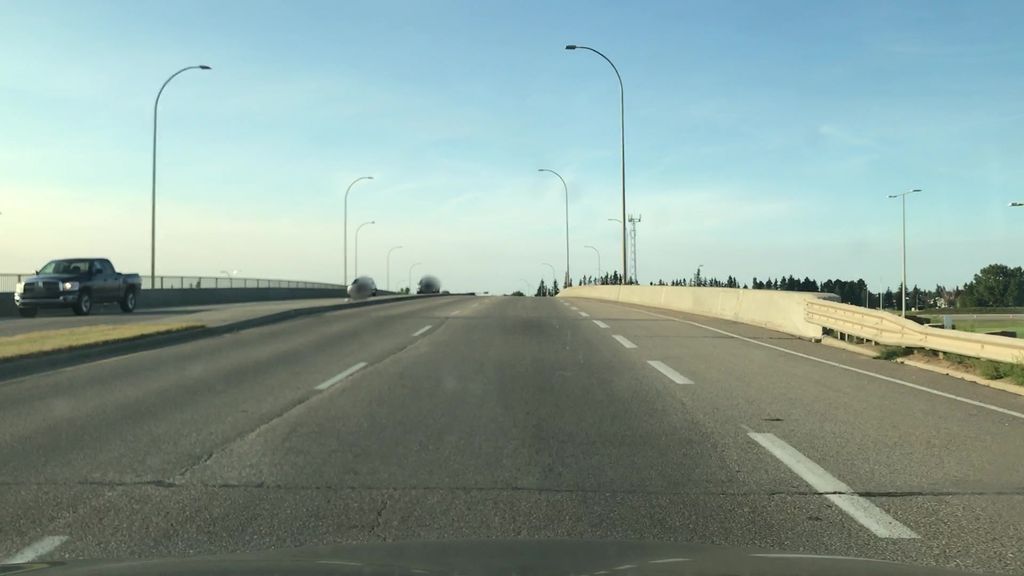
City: edmonton